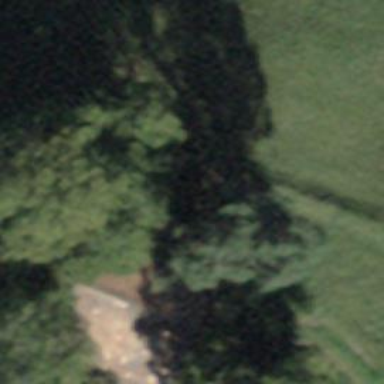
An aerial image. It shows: Barn.